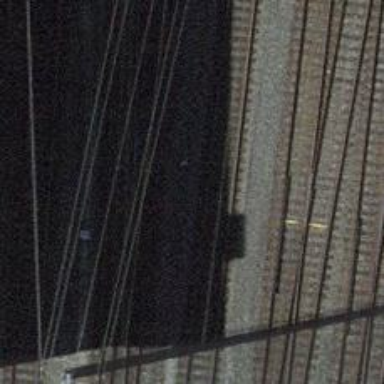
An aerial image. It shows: Rail siding with electrified tracks using contact line.